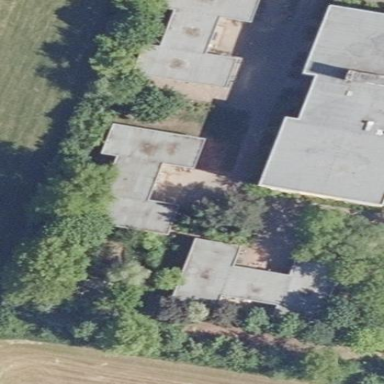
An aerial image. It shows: School building.